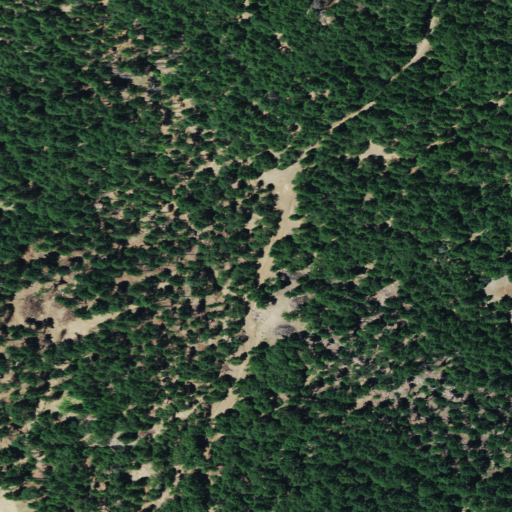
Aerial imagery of ridge(s) in California named Horse Ridge containing grassland, open development, and evergreen forest